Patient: sex M, age 31
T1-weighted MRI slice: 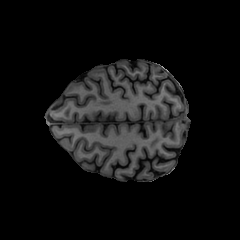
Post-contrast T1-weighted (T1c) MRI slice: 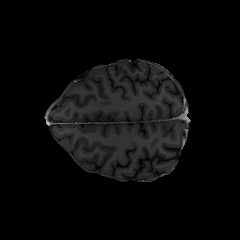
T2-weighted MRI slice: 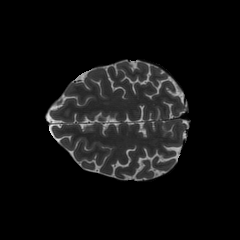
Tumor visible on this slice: no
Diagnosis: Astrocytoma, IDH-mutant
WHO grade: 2